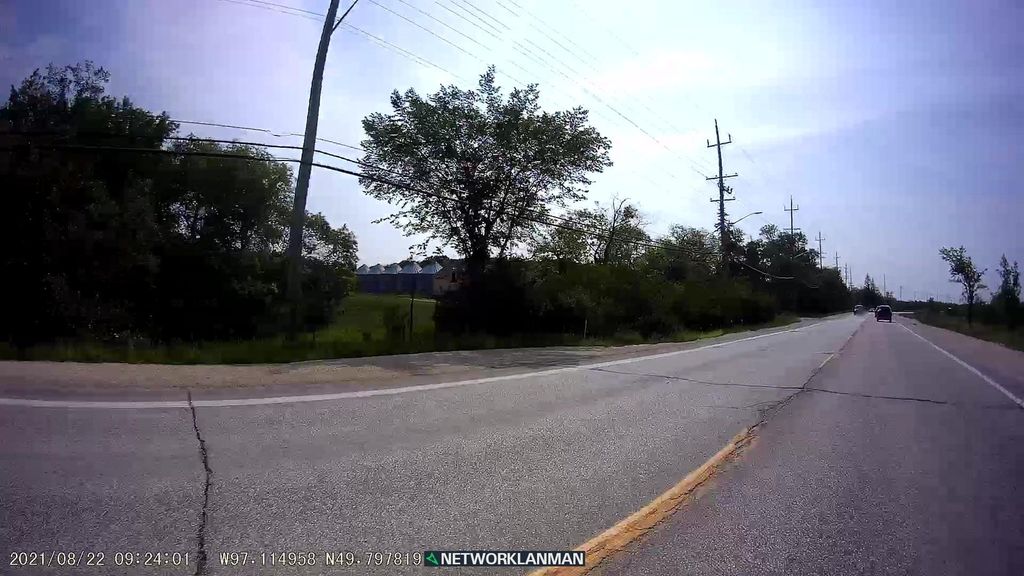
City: winnipeg